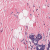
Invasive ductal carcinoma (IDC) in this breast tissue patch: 0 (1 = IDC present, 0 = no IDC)